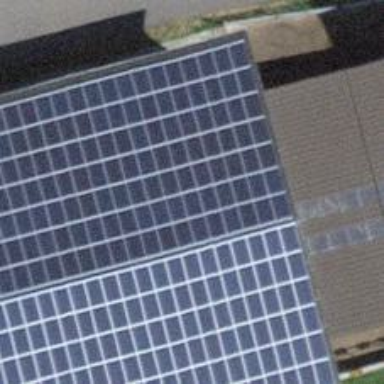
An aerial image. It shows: Solar photovoltaic panel generator.